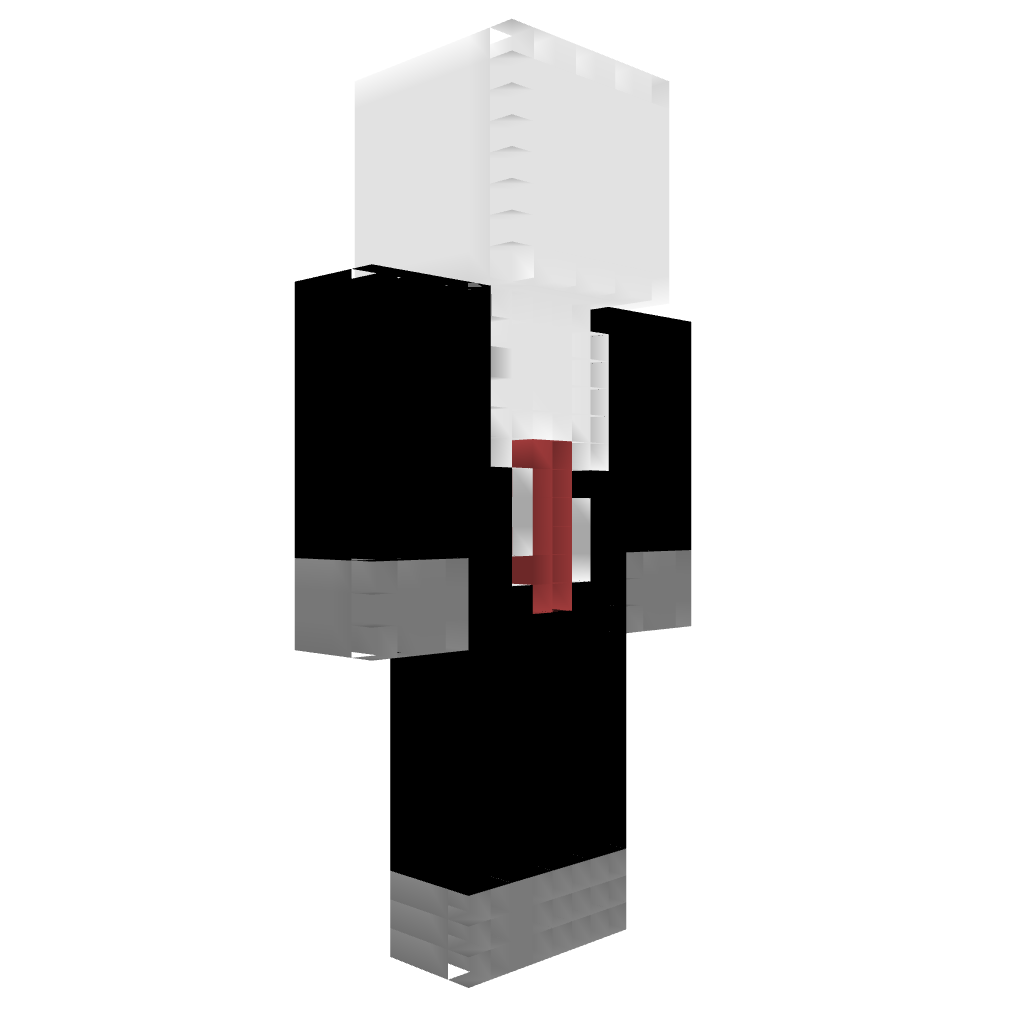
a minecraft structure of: Slenderman high quality